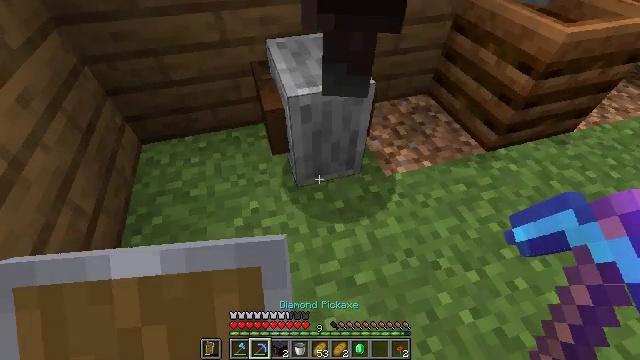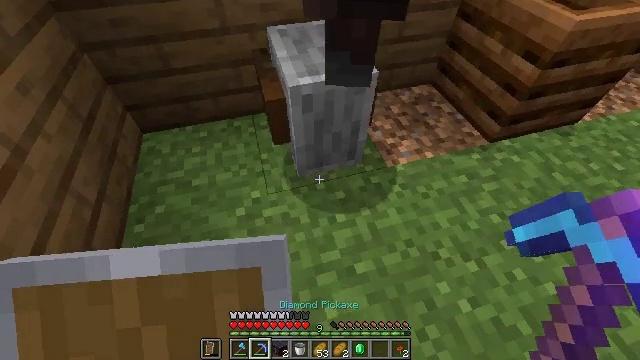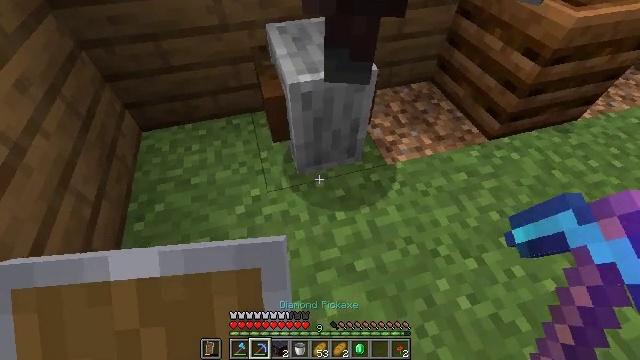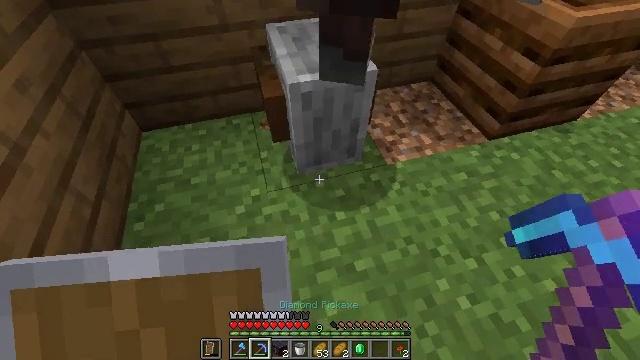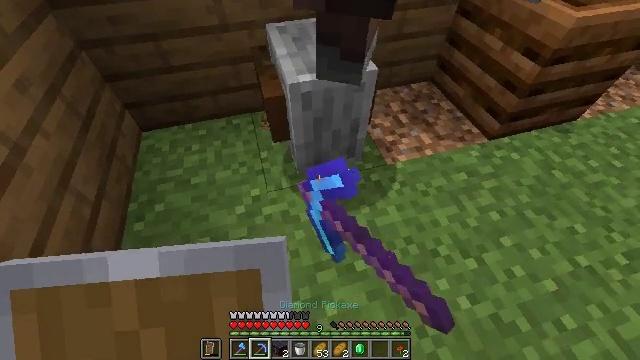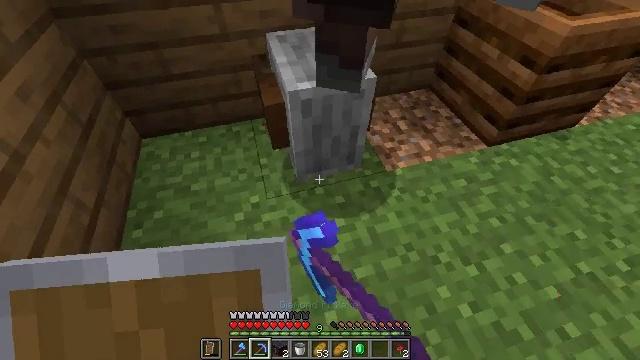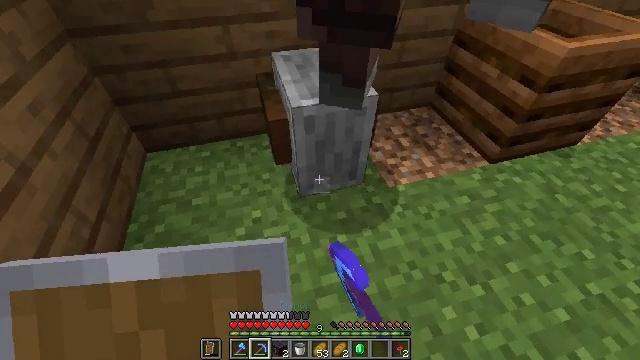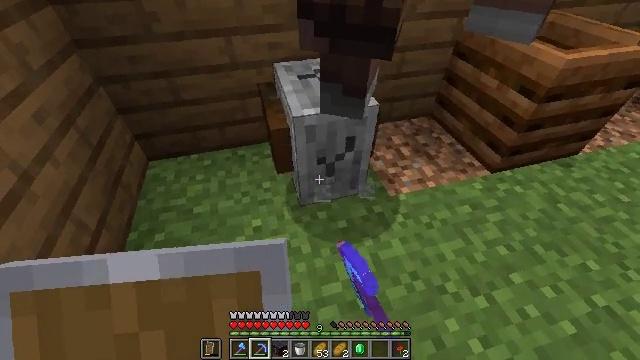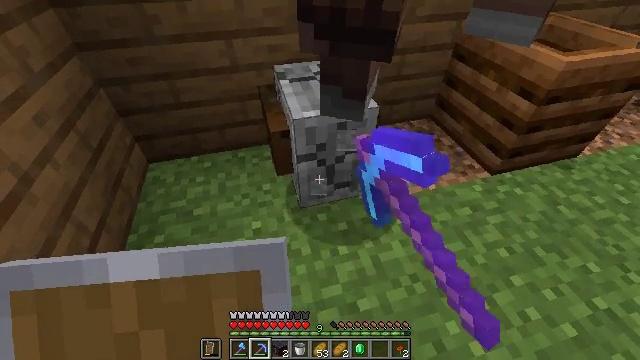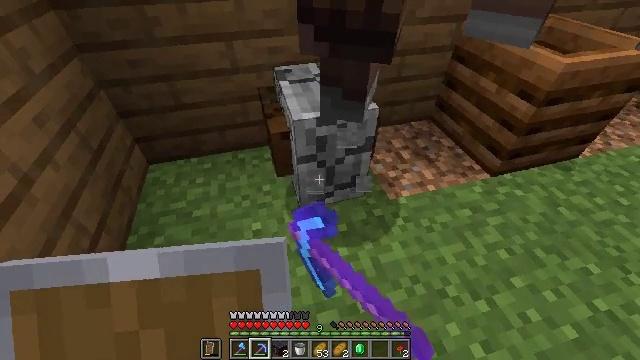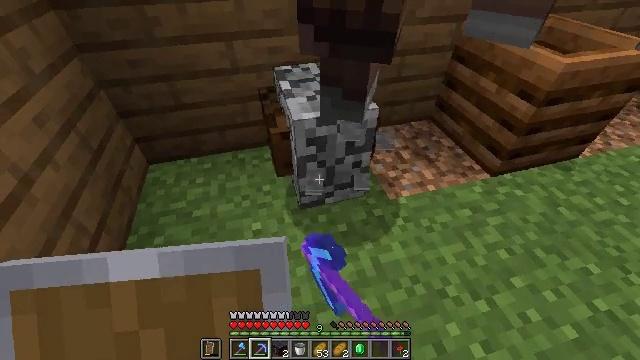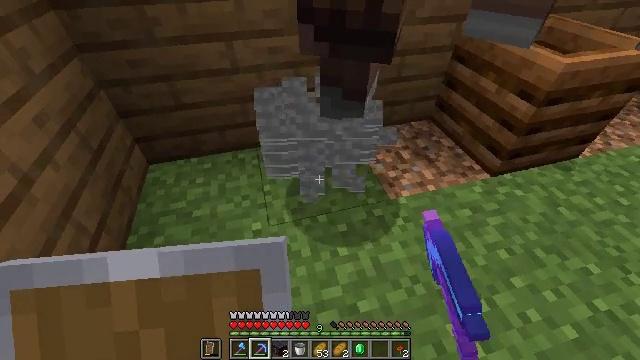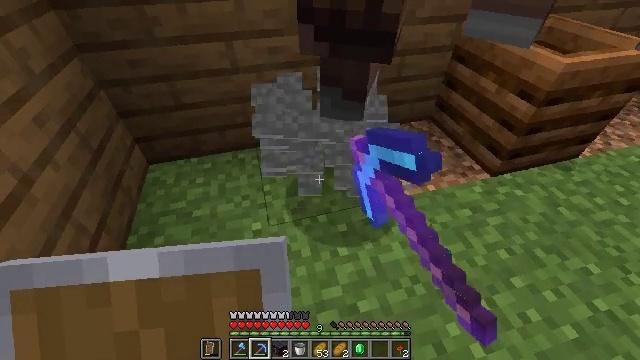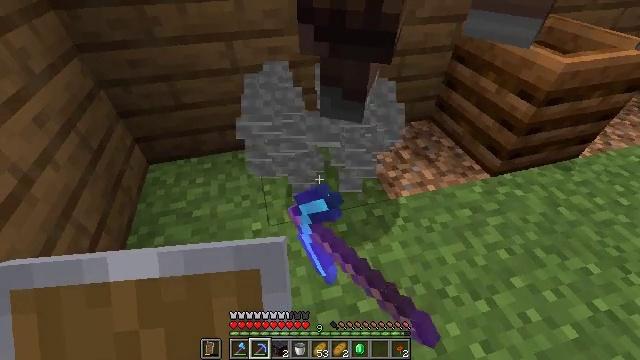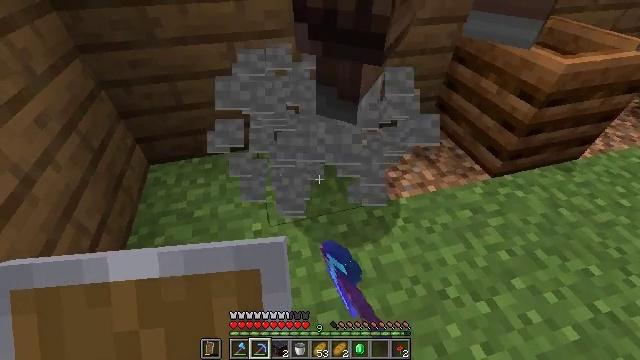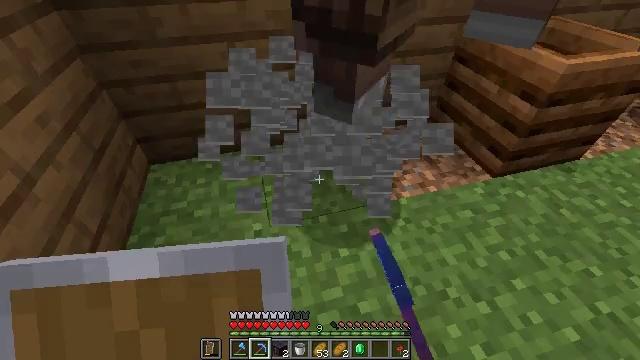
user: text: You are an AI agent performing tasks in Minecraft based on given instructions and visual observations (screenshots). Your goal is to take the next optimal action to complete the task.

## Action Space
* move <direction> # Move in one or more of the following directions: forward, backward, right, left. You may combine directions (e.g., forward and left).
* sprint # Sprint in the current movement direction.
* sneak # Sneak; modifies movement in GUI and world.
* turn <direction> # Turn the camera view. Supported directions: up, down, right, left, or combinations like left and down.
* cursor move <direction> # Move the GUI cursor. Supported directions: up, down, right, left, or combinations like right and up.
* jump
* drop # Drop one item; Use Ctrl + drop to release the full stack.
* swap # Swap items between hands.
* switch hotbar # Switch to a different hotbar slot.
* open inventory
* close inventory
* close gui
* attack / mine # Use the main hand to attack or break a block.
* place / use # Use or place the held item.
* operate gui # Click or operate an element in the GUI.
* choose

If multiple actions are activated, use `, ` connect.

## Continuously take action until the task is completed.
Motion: motion action
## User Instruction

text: Remove the grindstone from its place.
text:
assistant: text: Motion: turn down
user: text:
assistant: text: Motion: no_op
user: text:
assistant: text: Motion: attack / mine
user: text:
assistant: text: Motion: attack / mine
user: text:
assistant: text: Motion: turn up, attack / mine
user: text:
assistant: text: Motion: turn up, attack / mine
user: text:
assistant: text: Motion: turn up, attack / mine
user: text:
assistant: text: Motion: attack / mine
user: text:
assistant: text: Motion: attack / mine
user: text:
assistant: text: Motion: attack / mine
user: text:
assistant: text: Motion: attack / mine
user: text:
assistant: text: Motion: attack / mine
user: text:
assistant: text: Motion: attack / mine
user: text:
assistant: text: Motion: attack / mine
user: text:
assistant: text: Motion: attack / mine
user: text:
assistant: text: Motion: attack / mine